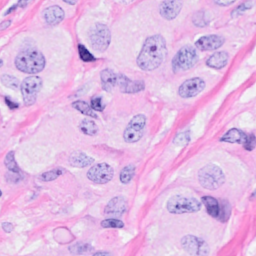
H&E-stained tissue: Breast